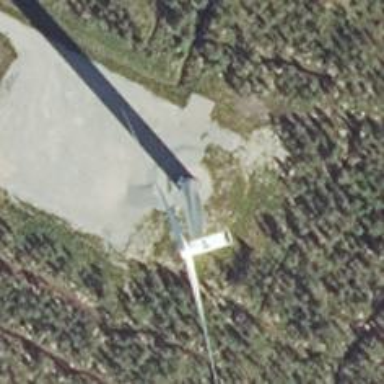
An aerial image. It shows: Wind generator with horizontal axis. The generator is wind turbine.